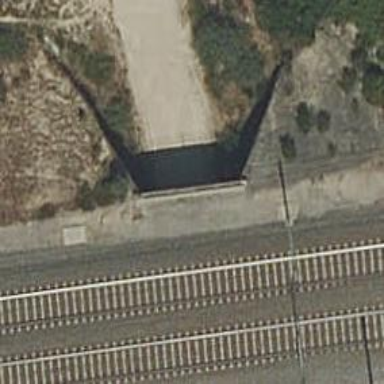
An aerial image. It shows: Retaining wall.